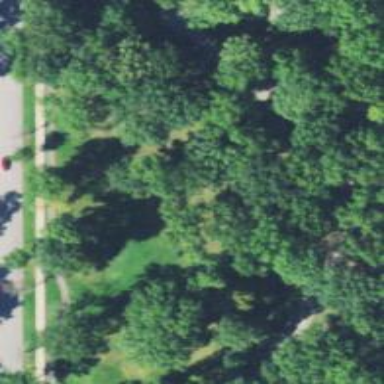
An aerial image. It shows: Disc golf hole.